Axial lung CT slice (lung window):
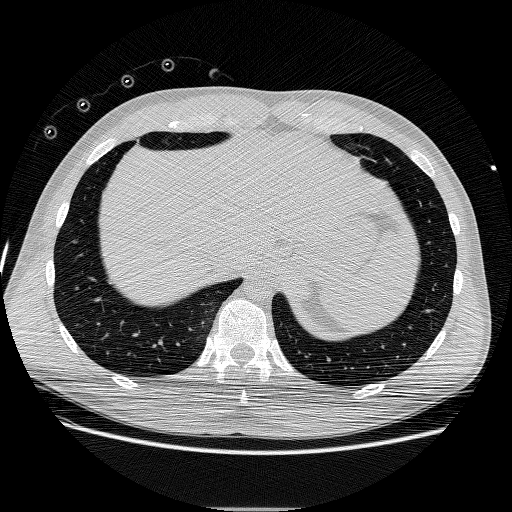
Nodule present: no